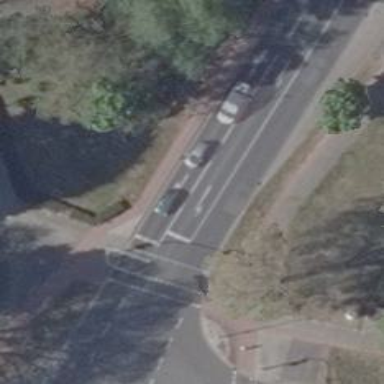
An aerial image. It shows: Road with traffic signals.